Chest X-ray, AP view. Patient: 63 years old, sex M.
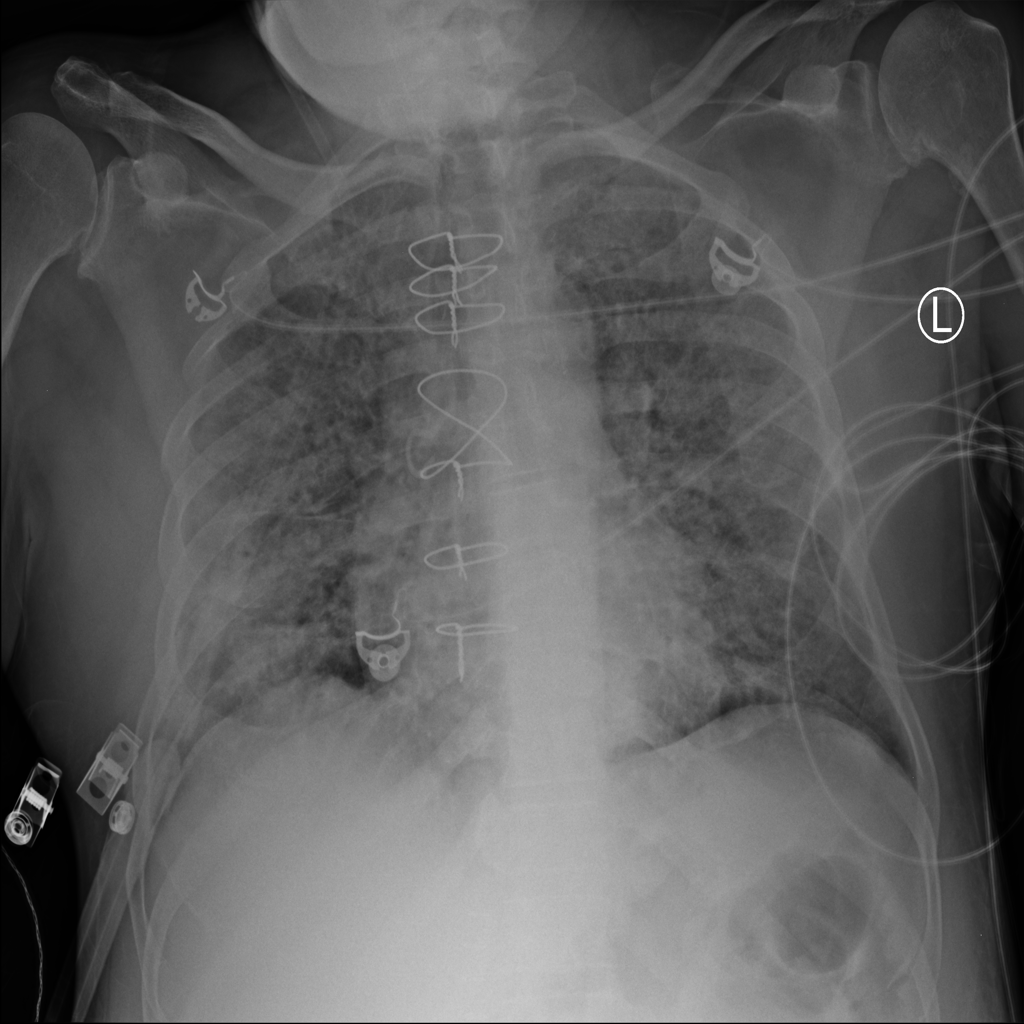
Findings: Edema, Infiltration, Pneumonia